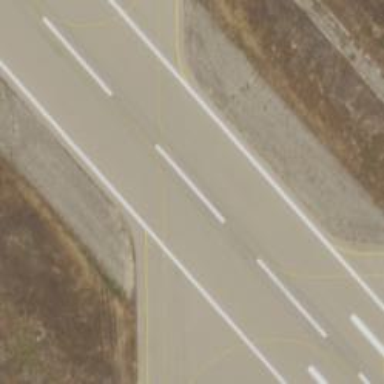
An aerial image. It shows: Image of taxiway at airport.